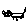
Label: cat